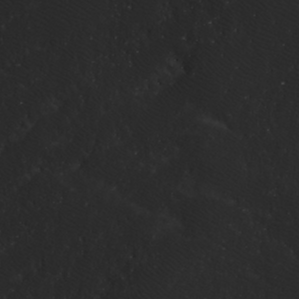
Label: non_frost